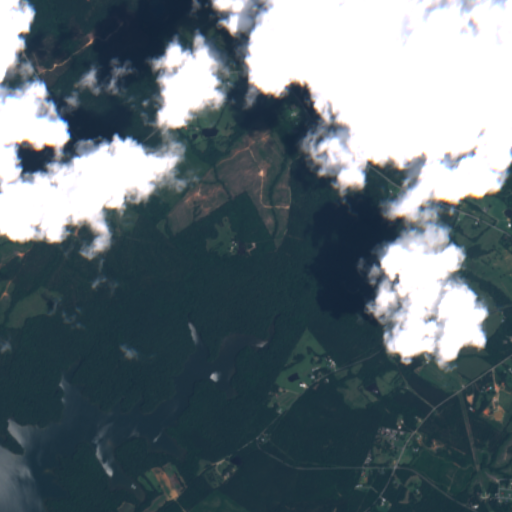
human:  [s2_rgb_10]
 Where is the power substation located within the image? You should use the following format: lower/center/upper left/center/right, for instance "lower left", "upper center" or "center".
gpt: The power substation is located in the lower right of the image.
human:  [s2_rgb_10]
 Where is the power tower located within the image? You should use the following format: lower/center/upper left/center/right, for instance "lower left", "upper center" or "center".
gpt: The power tower is located in the right of the image.
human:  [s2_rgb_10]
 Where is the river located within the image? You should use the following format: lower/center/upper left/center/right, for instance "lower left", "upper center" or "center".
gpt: The river is located in the left of the image.
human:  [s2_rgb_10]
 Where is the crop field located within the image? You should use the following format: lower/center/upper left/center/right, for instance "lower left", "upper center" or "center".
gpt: There is no crop field in the image.